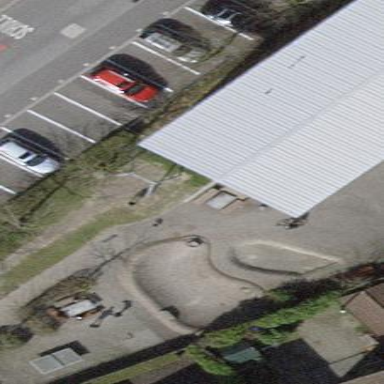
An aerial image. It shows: Playground area for leisure activities on the land.